Question: So i'm making a custom View that displays some graphs (plots), and in some ocasions i want to rotate the canvas 90 degrees.
All i can guess is that there's a bug in my device (HTC Desire, with android 2.3), i haven't test it yet in another device.
'''
@Override
public void onDraw(Canvas canvas) {
super.onDraw(canvas);
canvas.save();
canvas.rotate((float) 90.0);
canvas.drawPoint(10, 10, pointPaint); /* Sorry about missing that these
* coordinates will fall out after being rotated... it's just an
* example. put 10, -10 and it should work, but it doesn't */
canvas.restore();
}
'''
This won't draw the point, but if we change that 90.0 for a 90.014 (i found that this was the minimum, 90.013 doesn't work either) then the point will show up.
So... is it something i'm doing wrong, or it's just Android's bug? I googled a lot, but couldn't find nothing....
-Victor -
edit: Additional info: Only points doesn't work. Rects, lines and circles work perfect.
edit: screenshot of my app, you can see how the red line has dots on the 90.014 degree version, and the 90.0 doesn't.:

(As you can see, the 90.014 it looks like a little bit flipped (you can see how the Y axis is 'broken')
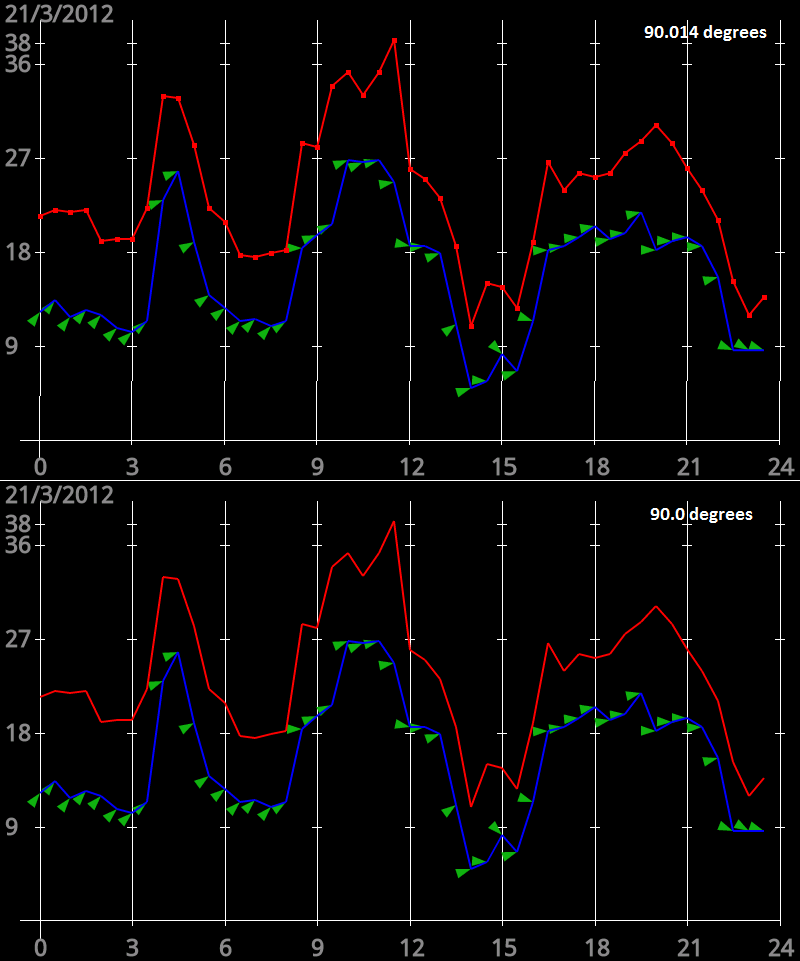
Answer: Setting the 'Paint' of the dots to use a 'ROUND' stroke cap resolves the problem, even though it doesn't yet explain the strange behavior you are experiencing. e.g.:
'''
paint.setStrokeCap(Paint.Cap.ROUND)
'''